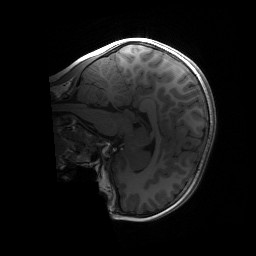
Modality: T1w
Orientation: sagittal
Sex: female
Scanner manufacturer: siemens
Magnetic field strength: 3 T
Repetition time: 1.9 s
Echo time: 0.00243 s